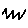
Label: zigzag